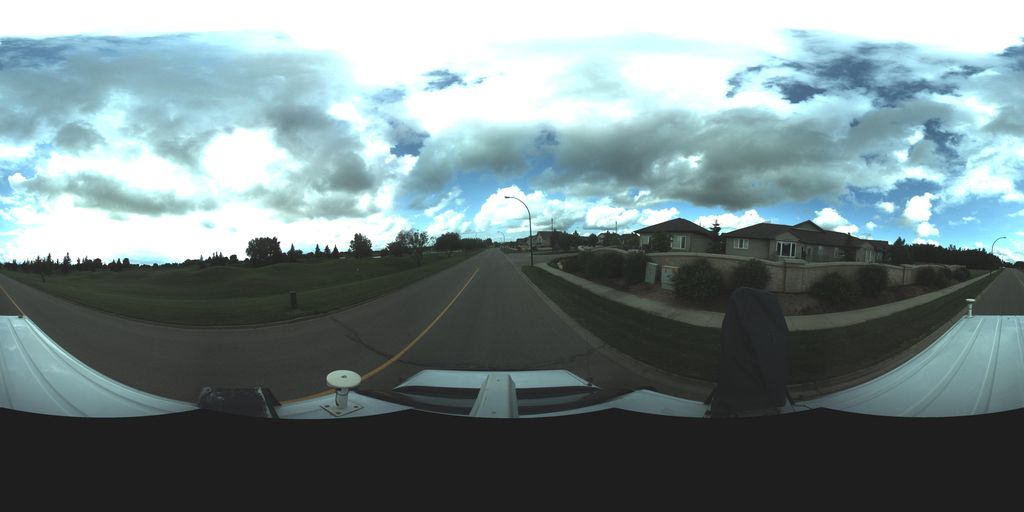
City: saskatoon